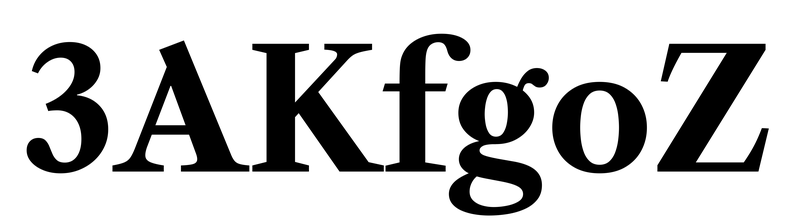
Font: LibreCaslonText_Bold